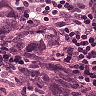
Metastatic tissue present: yes